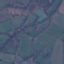
Land use / land cover: Pasture